Question: Does anyone know for sure if the CocoonJS Launcher android app is capable of running Cordova projects without previous compilation?
I'm trying to follow this <URL> to the letter but CocoonJS Cloud compiler is temporary out of service for Cordova projects. So after step 6, I try to run the sample project using the CocoonJS Launcher app.
Unfortunately opening the 'helloracoon.zip' with the launcher (Your Cordova -> WebView+) looks like this:

The "Connecting to device" message means the Cordova API ('deviceready' event) doesnt seem to work. I find this a bit strange cause if Cordova projects weren't meant to work with CocoonJS Launcher, there wouldn't be an option in the main menu..
So, am I doing something wrong?
I am using 'Cordova 3.2.0-0.1.0' just like the tutorial.
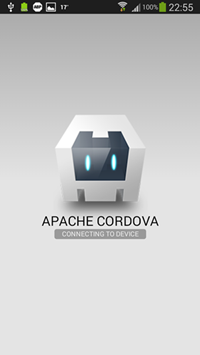
Answer: The source code generated by default by Cordova for a new project doesn't include the needed cordova.js file. You have to copy it manually to the www folder root. The other choice is to zip the folder '<whatever>/<project>/platforms/android/assets/www'. In this folder Cordova puts the full project, including a copy of www and the cordova.js file.
Please, update to the latest version of CocoonJS Launcher app.